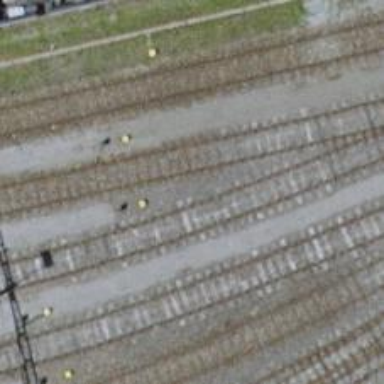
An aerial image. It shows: Rail yard with electrified contact lines for railway operations.